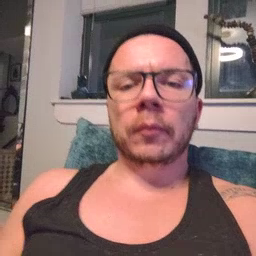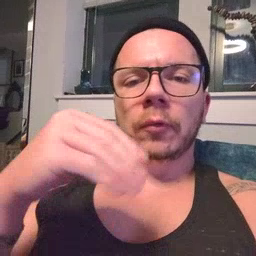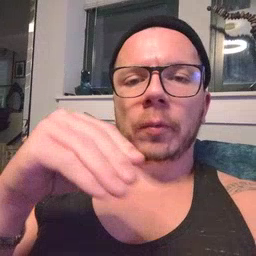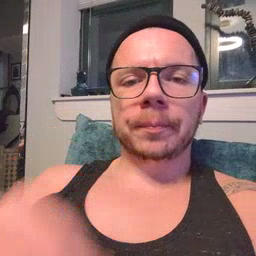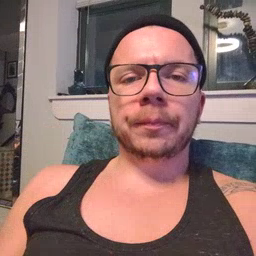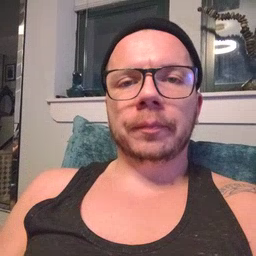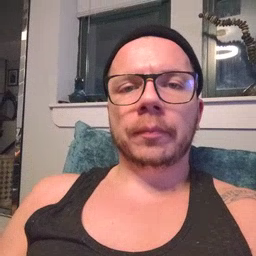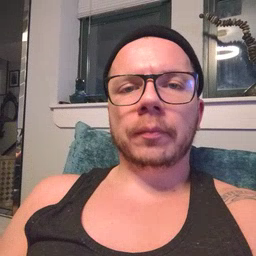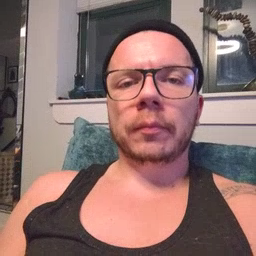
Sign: store